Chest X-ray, PA view. Patient: 48 years old, sex M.
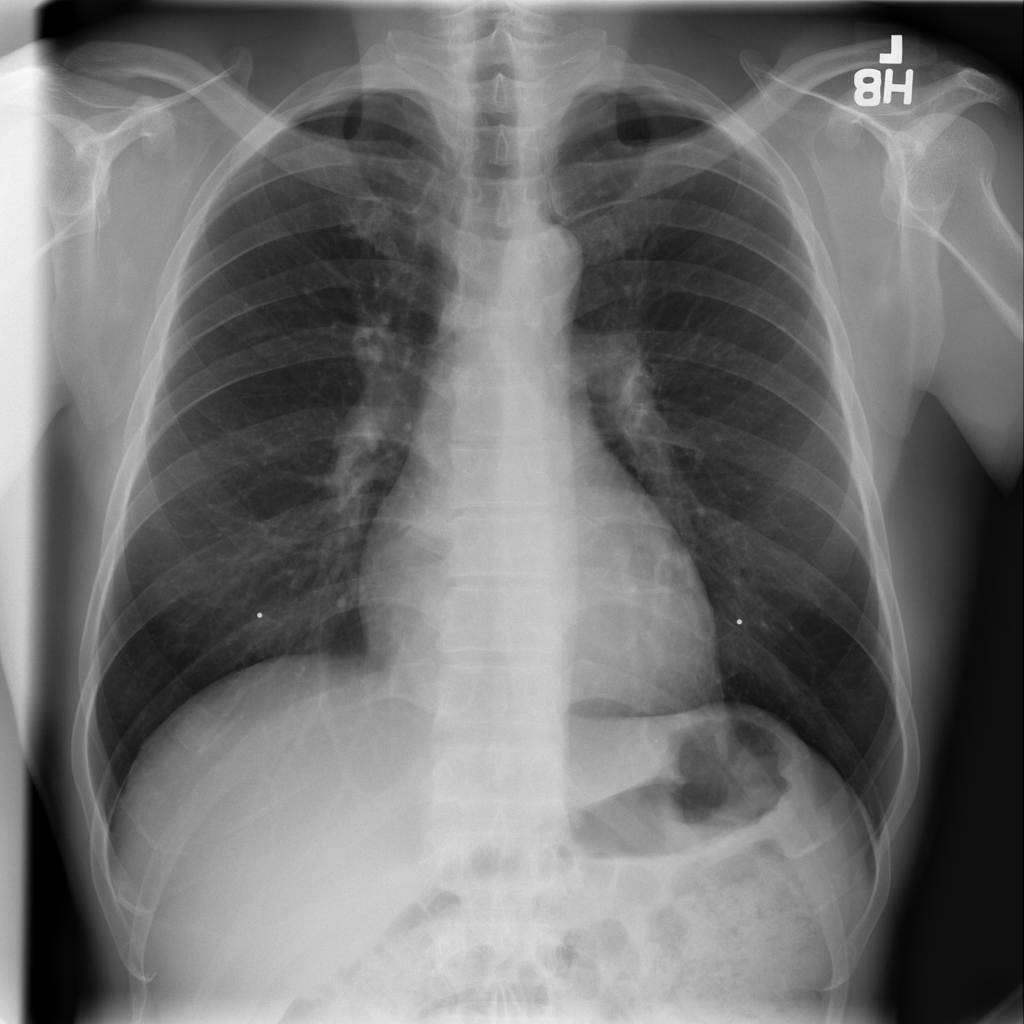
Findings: No Finding